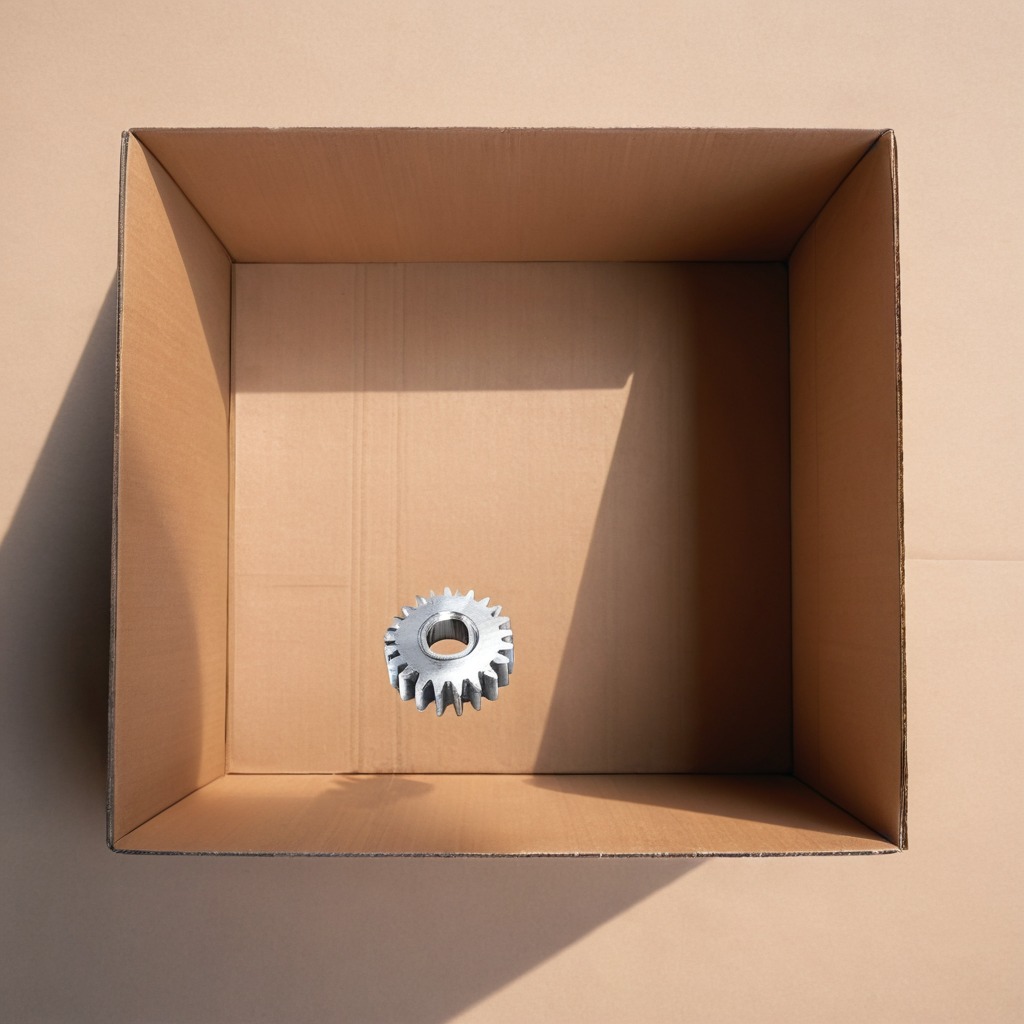
A steel gear with teeth is lying on the cardboard box surface in an outdoor workshop during daytime bright natural light soft shadows slightly creased but